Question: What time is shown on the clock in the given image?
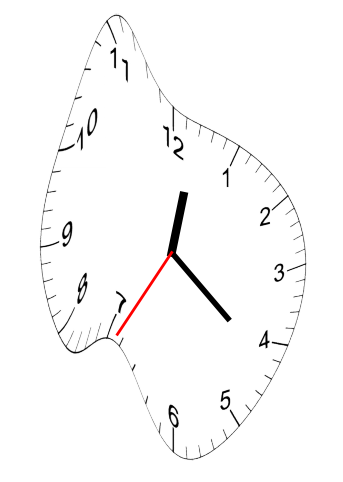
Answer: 12:21:35